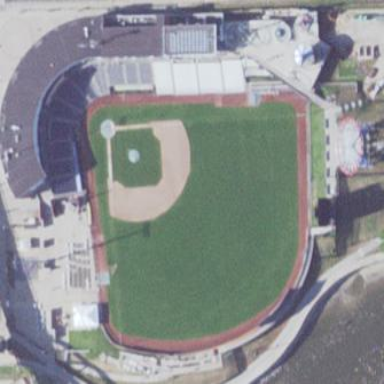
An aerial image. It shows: Baseball stadium.